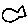
Label: fish